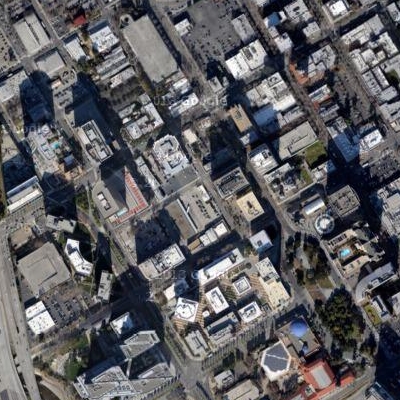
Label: Industry